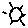
Label: sun